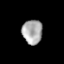
Tissue: lung
Cell type: Smooth muscle cells
Senescence score: 0.2205
Nuclear area (px): 482
Mean DAPI intensity: 168.863